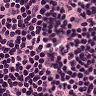
Metastatic tissue present: no